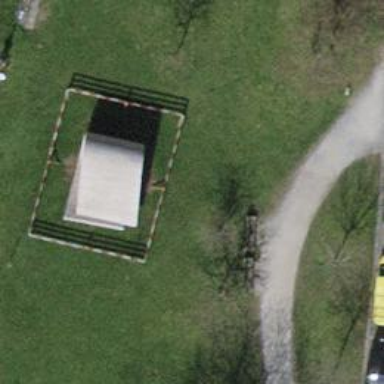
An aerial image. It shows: Brown bench.